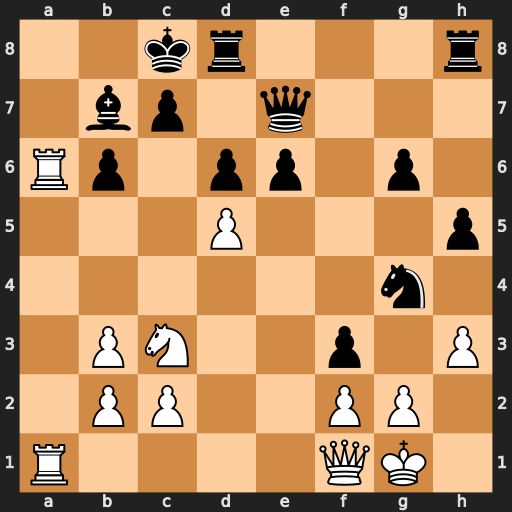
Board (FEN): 2kr3r/1bp1q3/Rp1pp1p1/3P3p/6n1/1PN2p1P/1PP2PP1/R4QK1
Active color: w
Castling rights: -
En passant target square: -
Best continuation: Ra8+ Kd7 Qb5+